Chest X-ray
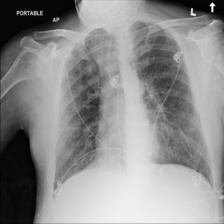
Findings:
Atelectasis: negative
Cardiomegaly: negative
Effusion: negative
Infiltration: negative
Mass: negative
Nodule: negative
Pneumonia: negative
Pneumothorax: negative
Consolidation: negative
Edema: negative
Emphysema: negative
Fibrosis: positive
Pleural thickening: negative
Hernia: negative